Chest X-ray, AP view. Patient: 43 years old, sex F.
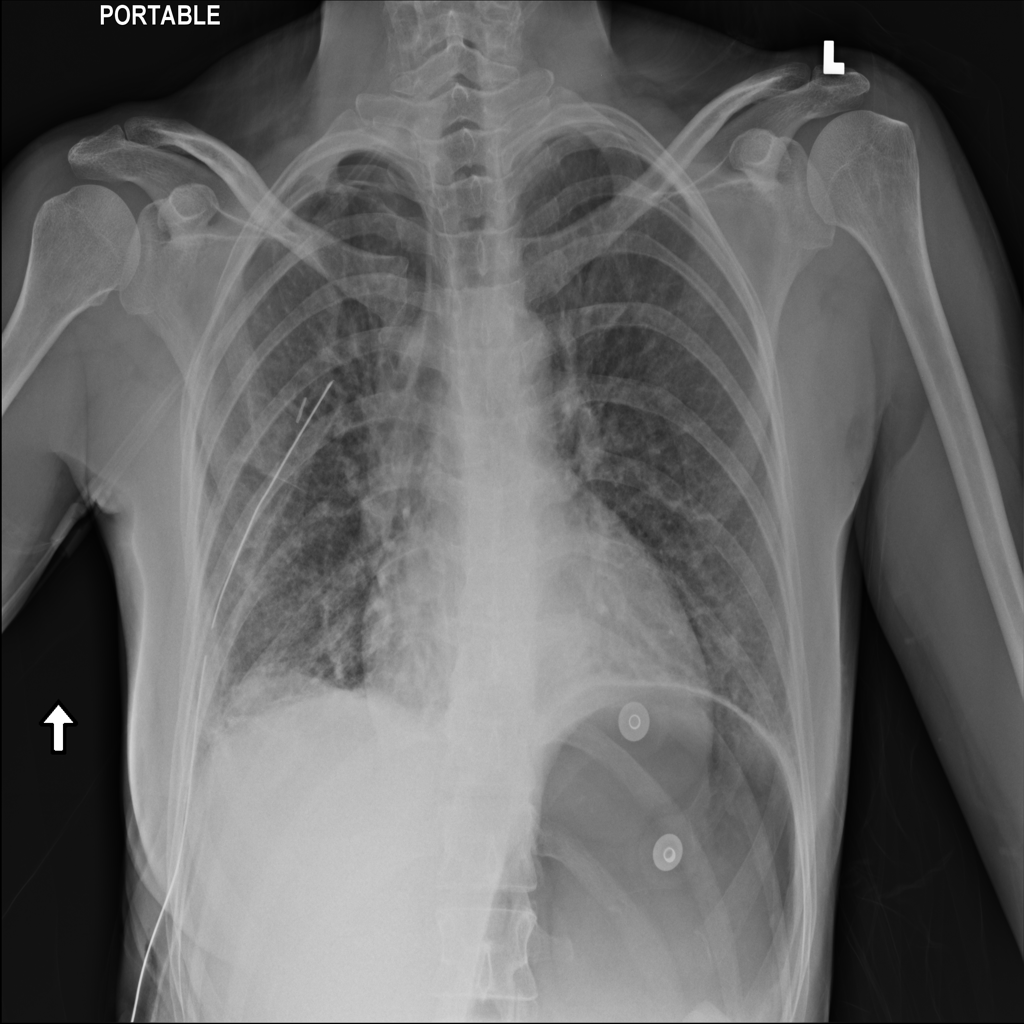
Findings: Infiltration, Pneumothorax